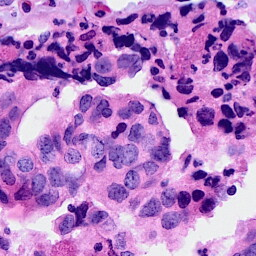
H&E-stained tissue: Breast